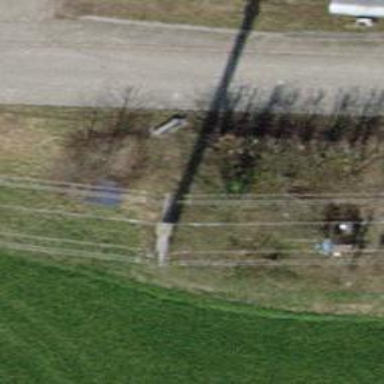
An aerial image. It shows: Power tower.